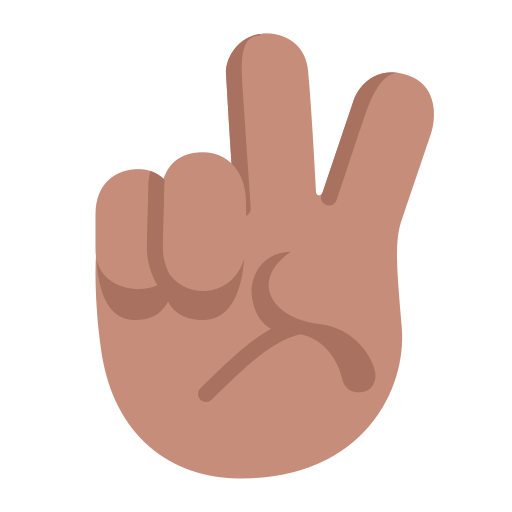
victory hand flat